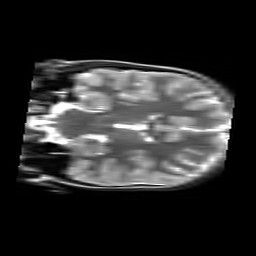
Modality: T2w
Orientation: coronal
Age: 8
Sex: female
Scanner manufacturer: siemens
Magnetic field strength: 3 T
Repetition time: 6.8 s
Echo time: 0.084 s